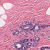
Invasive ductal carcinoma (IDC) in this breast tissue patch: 0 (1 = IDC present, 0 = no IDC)